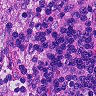
Metastatic tissue present: no